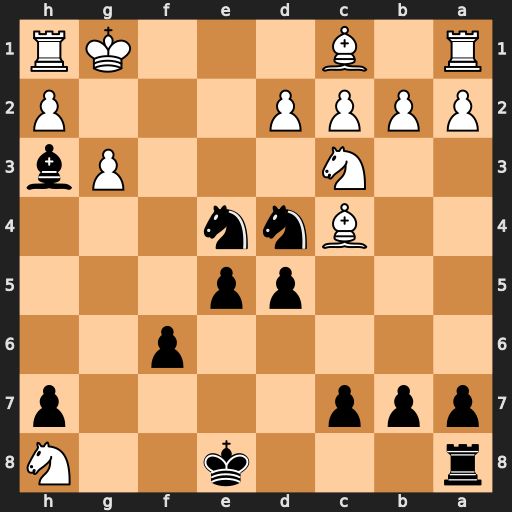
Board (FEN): r3k2N/ppp4p/5p2/3pp3/2Bnn3/2N3Pb/PPPP3P/R1B3KR
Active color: b
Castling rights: q
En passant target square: -
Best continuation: Nf3#